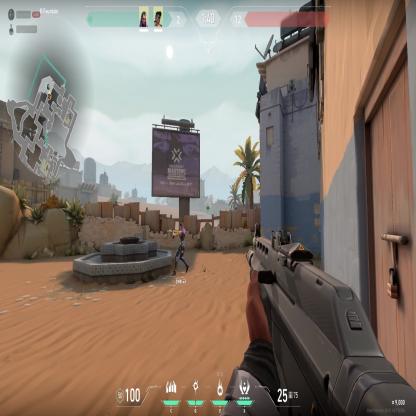
Label: teammate